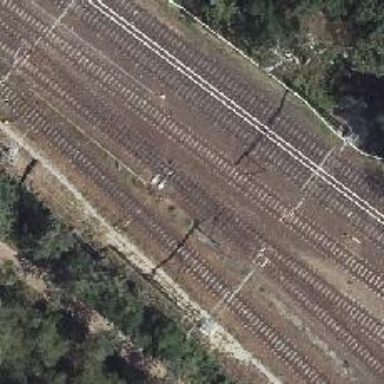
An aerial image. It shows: Railway crossing.